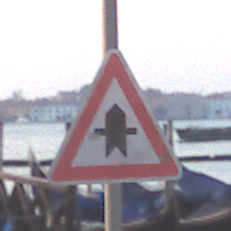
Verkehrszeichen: Vorfahrt
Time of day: SunriseSunset
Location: Outdoor (Urban)
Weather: Clear
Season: NotSpecified
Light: Natural